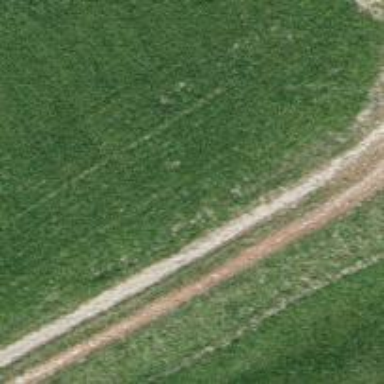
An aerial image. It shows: Grass track.